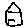
Label: house